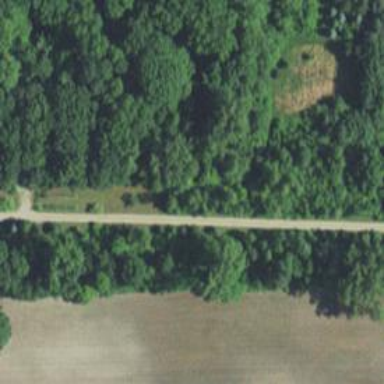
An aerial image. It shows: Driveway leading to service road.